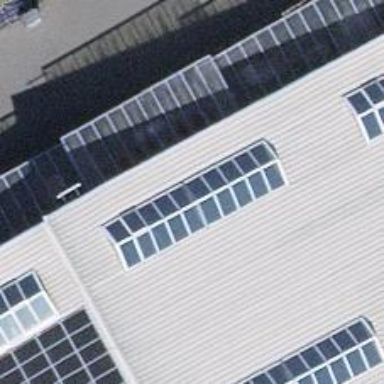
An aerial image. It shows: Solar photovoltaic panel generator.